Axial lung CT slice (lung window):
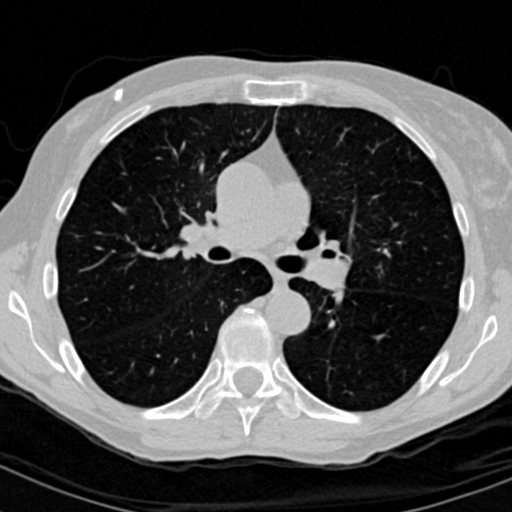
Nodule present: no